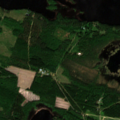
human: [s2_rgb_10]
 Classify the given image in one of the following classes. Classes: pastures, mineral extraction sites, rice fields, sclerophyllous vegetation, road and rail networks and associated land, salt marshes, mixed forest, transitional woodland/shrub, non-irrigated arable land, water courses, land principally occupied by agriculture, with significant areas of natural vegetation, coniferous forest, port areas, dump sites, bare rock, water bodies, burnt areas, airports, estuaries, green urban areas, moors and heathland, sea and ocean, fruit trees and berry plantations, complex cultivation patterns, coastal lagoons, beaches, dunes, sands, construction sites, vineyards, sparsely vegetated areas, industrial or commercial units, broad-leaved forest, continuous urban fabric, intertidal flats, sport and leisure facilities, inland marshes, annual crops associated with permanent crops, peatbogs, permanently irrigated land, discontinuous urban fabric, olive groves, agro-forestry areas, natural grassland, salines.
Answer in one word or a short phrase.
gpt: broad-leaved forest, mixed forest, water bodies